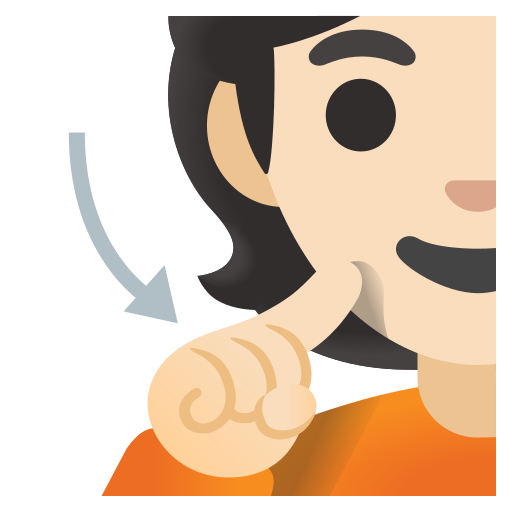
Emoji: 🧏🏻